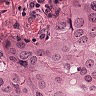
Metastatic tissue present: yes